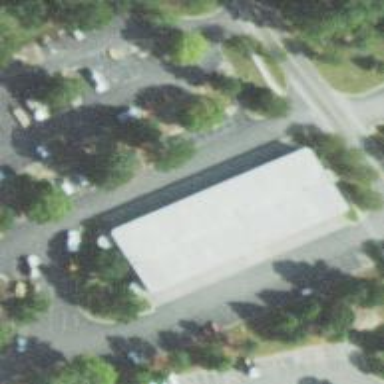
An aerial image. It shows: Warehouse.